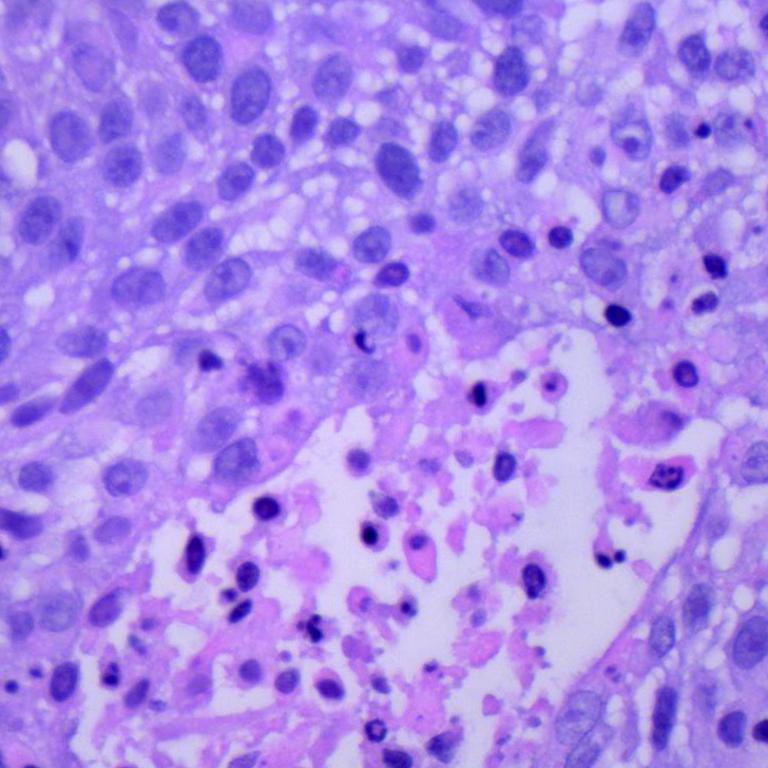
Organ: lung
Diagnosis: squamous carcinomas